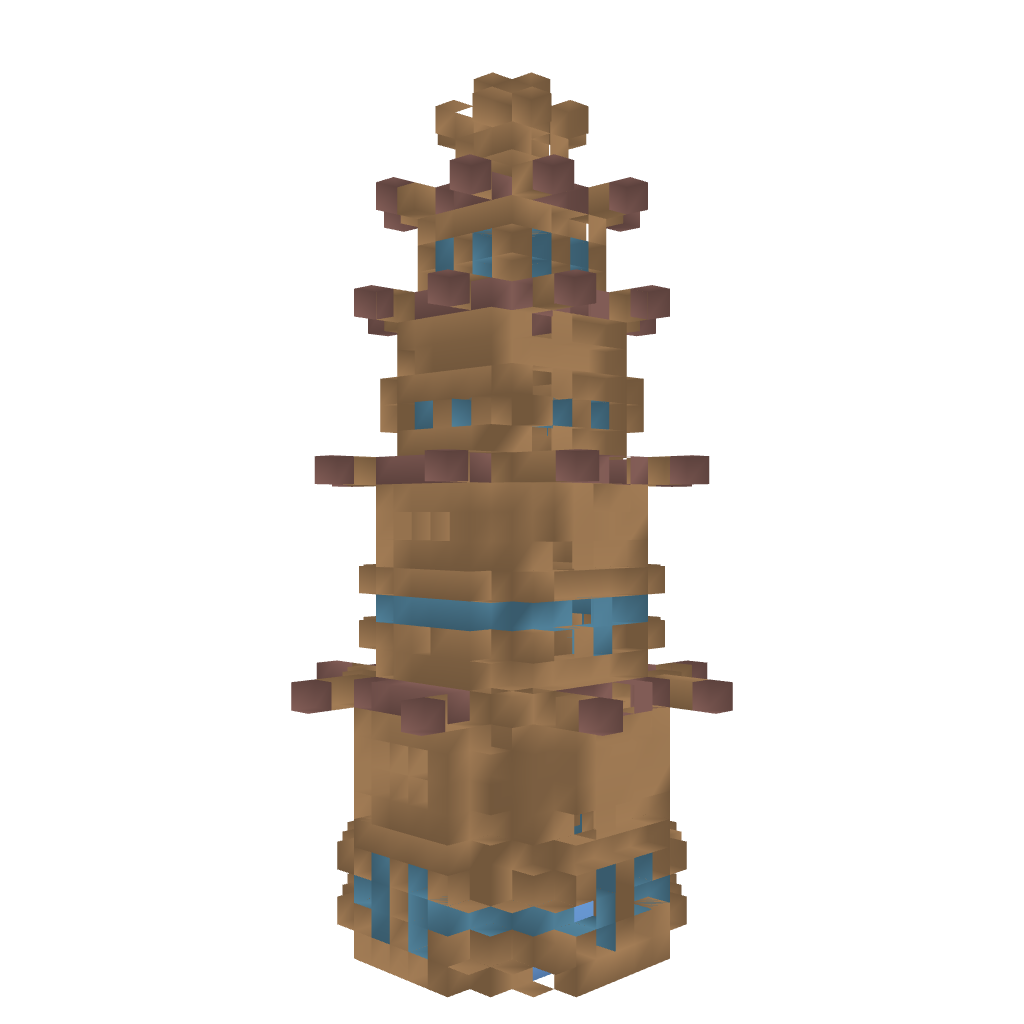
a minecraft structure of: Pagoda of LIGHT high quality